Field crop: tomato
Growth stage: 2
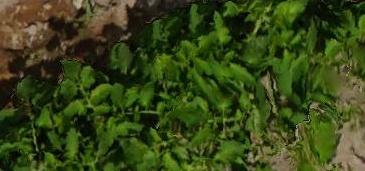
Species: tomato